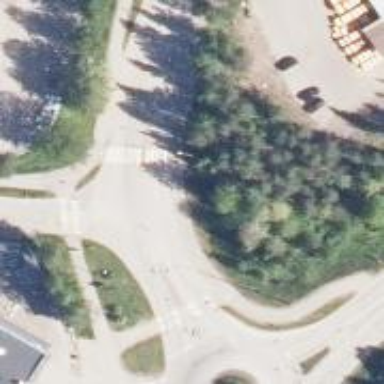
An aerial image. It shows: Crossing on cycleway.